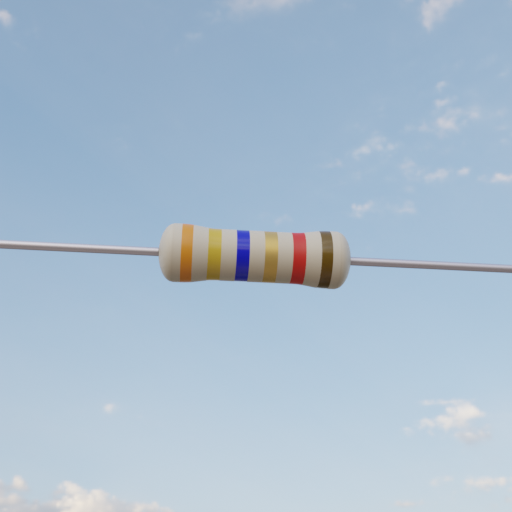
Resistor colour bands (in order): orange, gold, blue, gold, red, brown